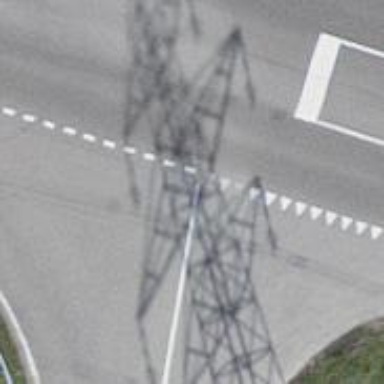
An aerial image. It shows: Road with "give way" sign.